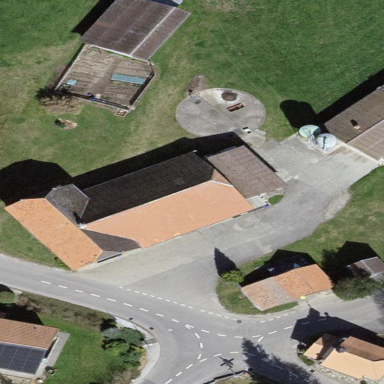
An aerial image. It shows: Farm building.